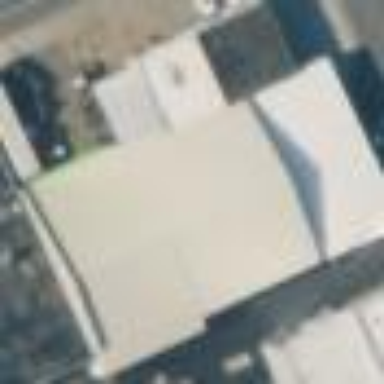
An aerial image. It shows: Commercial building.